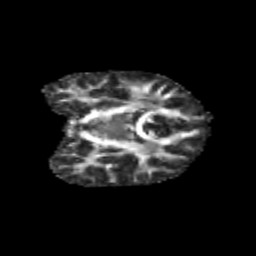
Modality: FA
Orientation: coronal
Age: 14
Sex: female
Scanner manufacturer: siemens
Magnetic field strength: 3 T
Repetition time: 3.8 s
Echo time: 0.07 s